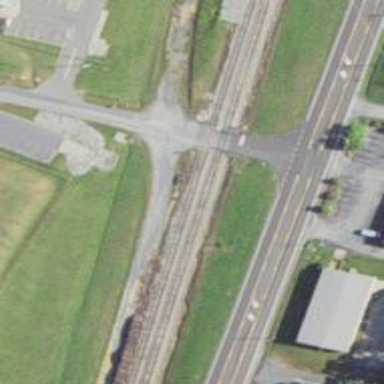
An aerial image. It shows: Level crossing along the railway.